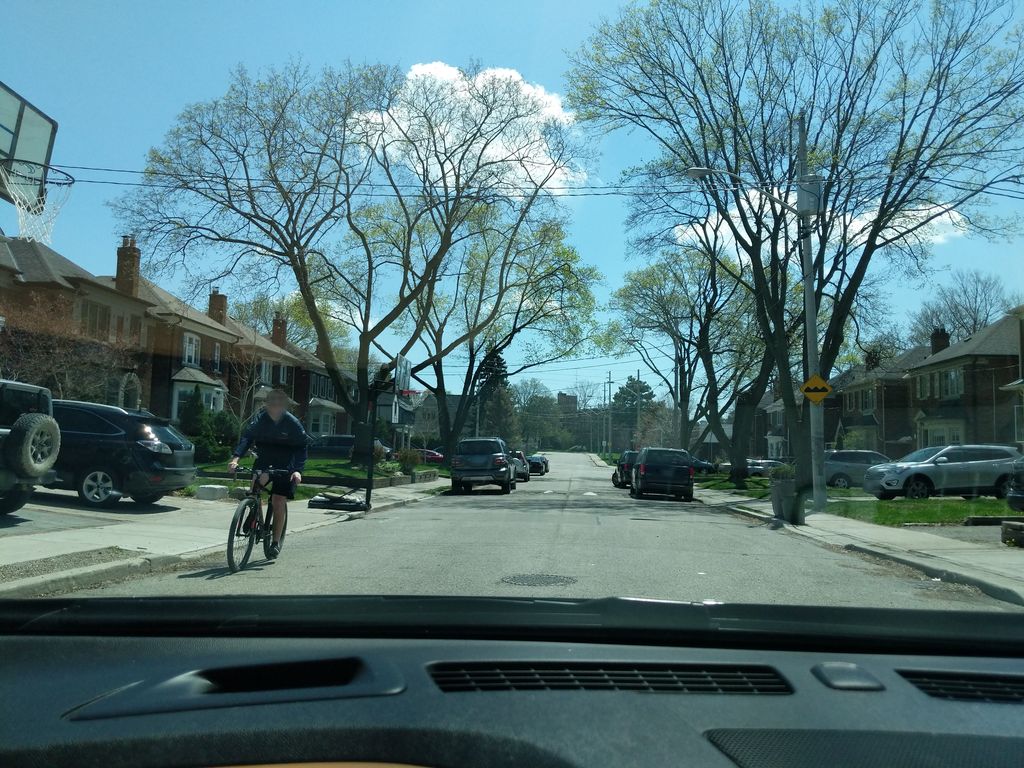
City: toronto